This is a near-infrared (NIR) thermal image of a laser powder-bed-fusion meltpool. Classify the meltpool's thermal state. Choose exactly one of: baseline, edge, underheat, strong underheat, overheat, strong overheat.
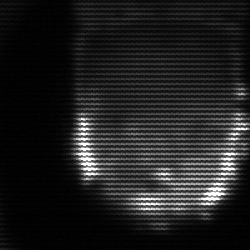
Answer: baseline